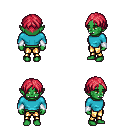
a pixel art fantasy rpg character, female body template, orc, green skin, teal long-sleeve shirt, gold greaves, ruby red parted hairstyle, white cloth bracers, four views (front, back, left, right), 2x2 character sprite sheet, small pixel art, hard edges, no anti-aliasing